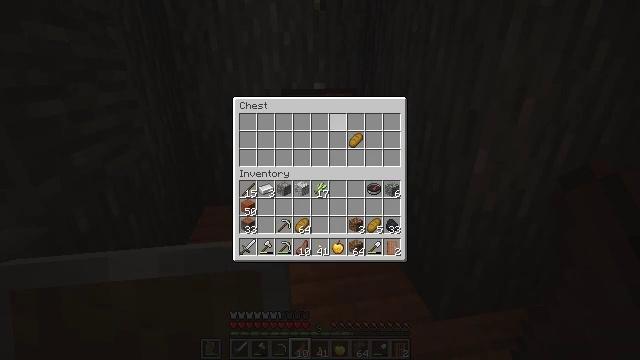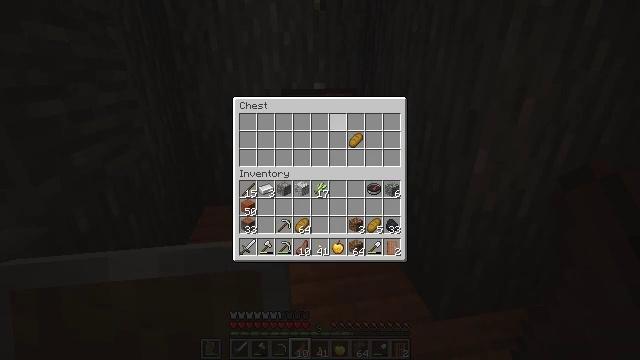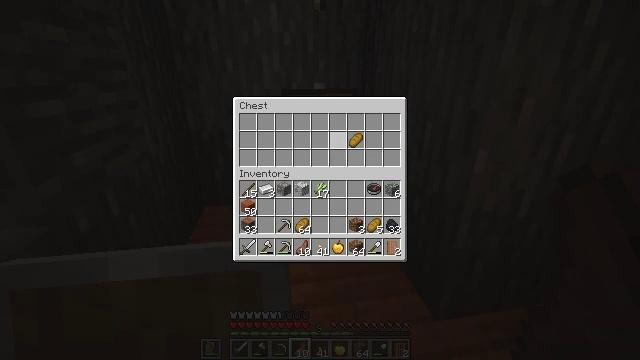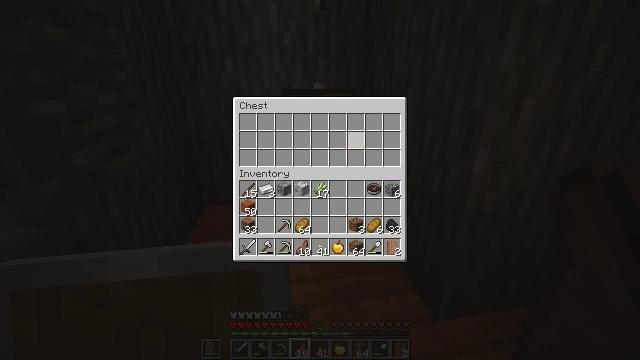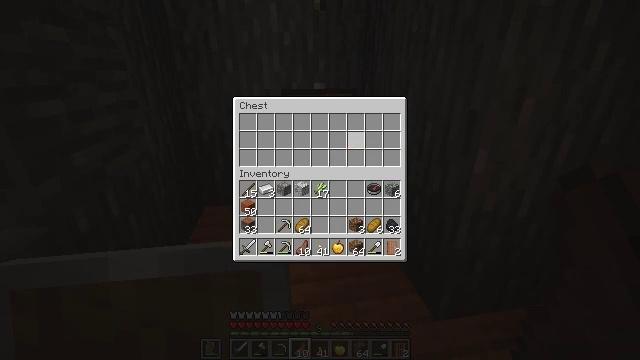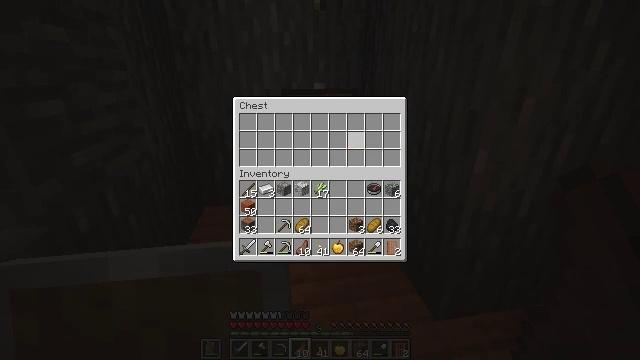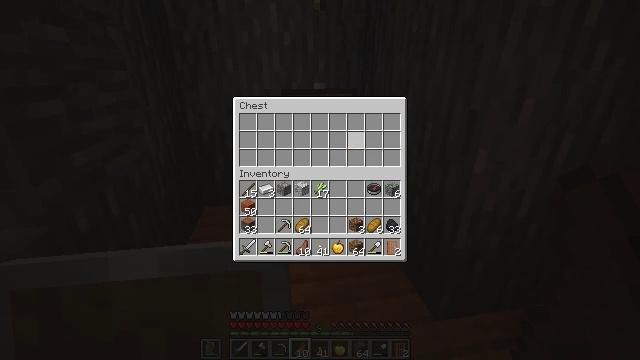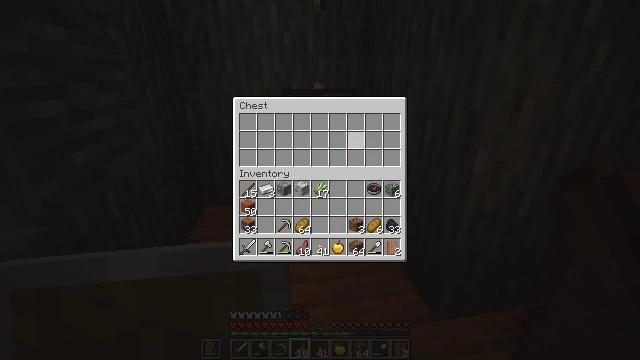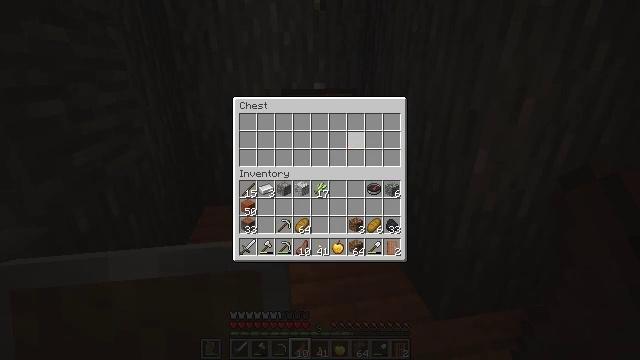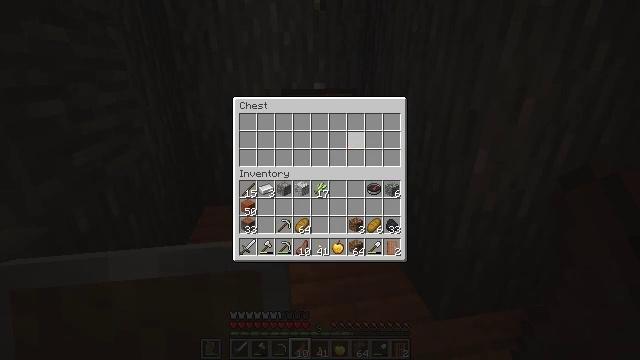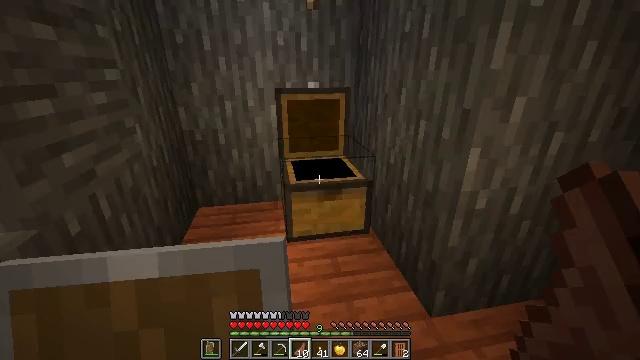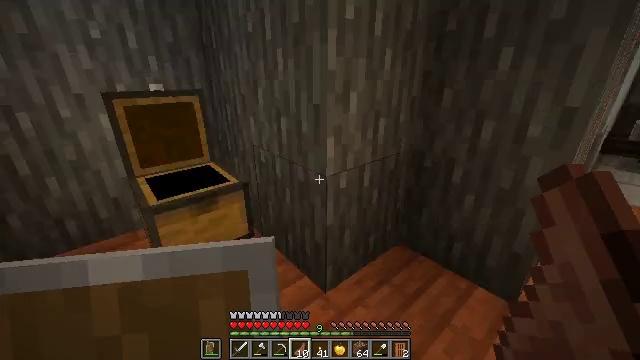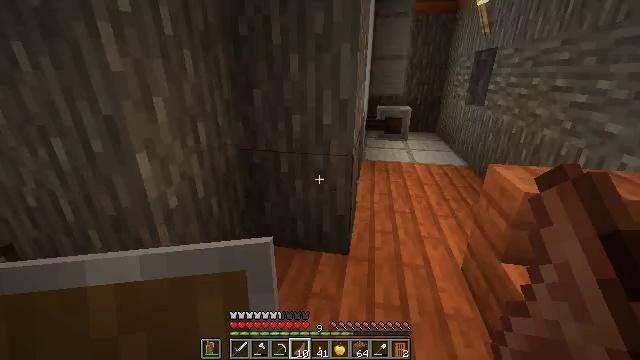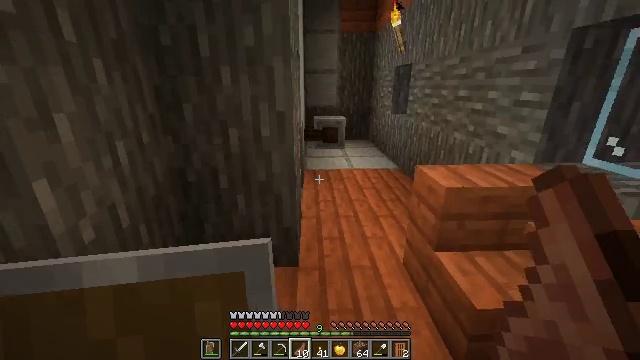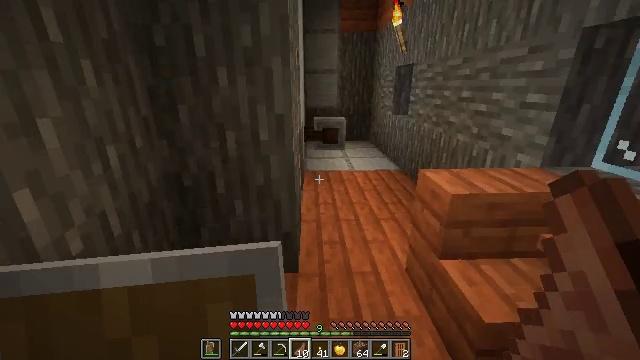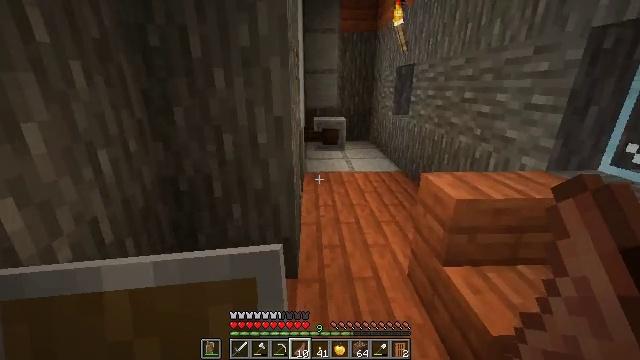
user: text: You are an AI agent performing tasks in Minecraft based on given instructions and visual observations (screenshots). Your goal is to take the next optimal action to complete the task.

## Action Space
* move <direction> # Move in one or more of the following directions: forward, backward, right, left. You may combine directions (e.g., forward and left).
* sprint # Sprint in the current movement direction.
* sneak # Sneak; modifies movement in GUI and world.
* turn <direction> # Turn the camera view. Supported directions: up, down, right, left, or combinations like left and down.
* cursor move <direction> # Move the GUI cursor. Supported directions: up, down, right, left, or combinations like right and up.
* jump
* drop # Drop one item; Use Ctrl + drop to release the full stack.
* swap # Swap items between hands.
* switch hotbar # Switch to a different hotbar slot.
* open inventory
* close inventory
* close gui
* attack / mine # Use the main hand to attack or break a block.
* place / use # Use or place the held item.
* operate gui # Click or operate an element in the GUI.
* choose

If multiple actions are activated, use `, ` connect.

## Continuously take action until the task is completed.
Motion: motion action
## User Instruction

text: Mine the smooth stone.
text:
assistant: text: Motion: sneak, operate gui
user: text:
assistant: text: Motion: sneak
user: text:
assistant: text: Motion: sneak, cursor move right, operate gui
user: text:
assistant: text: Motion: sneak, operate gui
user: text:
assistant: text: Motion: sneak, operate gui
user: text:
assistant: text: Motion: sneak
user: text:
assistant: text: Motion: sneak
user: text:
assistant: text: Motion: sneak
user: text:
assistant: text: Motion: sneak
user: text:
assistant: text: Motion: sneak, cursor move right, close inventory
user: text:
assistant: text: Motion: turn right, close inventory
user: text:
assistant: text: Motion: turn right, close inventory
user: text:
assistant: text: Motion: turn right and up
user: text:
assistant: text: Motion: move forward
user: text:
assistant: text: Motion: move forward
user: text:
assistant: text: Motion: move forward and move right
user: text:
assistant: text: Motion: move forward and move right
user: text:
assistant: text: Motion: move forward and move right
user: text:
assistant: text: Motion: move forward and move right
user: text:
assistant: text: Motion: move forward and move right
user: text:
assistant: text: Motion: move forward and move right, turn left
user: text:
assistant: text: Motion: move forward and move right, turn left
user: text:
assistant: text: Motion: move forward, turn left
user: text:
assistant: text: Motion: move forward, turn left
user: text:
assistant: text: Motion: move forward
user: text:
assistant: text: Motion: move forward
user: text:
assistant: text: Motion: move forward
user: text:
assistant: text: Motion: move forward, turn left
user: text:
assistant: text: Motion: move forward and move right, turn left
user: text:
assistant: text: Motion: move forward and move right, turn left